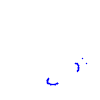
Particle: proton